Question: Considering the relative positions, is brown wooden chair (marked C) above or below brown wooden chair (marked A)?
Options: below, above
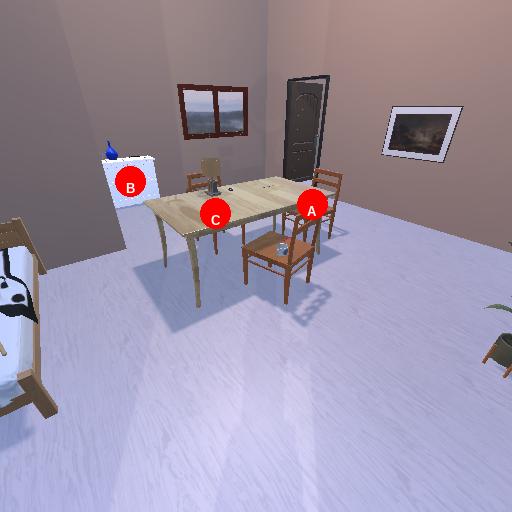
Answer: below